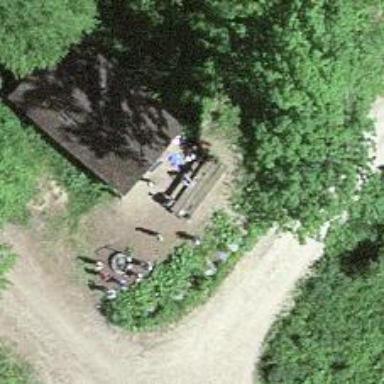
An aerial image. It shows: Picnic table located in leisure land area.